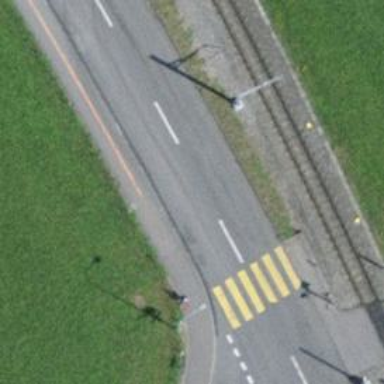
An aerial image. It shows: Marked road crossing.